Question: I'm trying out UISearchController for iOS 8 right now. When I click the cell, it will push the segue and show another view controller. However, the search controller/bar is still there on the next controller. Also, I notice that the status bar background is white, while it should be grey as the searchBar background color is grey. Is there anything that I miss?
This is the codes that I used to initialise the search controller
'''
override func viewDidLoad() {
super.viewDidLoad()
// Do any additional setup after loading the view, typically from a nib.
searchController = UISearchController(searchResultsController: nil)
searchController.searchResultsUpdater = self
searchController.hidesNavigationBarDuringPresentation = false
searchController.dimsBackgroundDuringPresentation = false
searchController.searchBar.sizeToFit()
tableView.tableHeaderView = searchController.searchBar
}
'''
Screenshot:

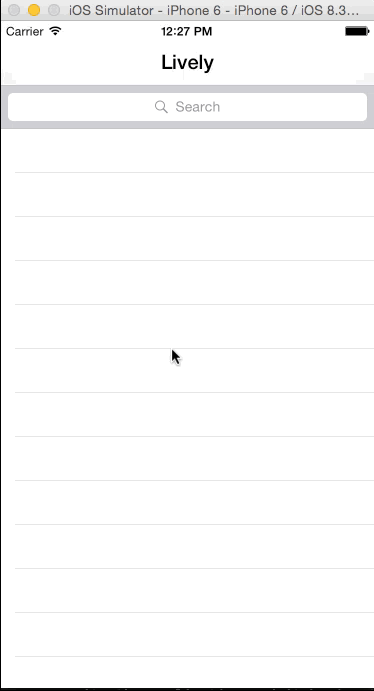
Answer: Manual stop 'UISearchController' in 'prepareForSegue'
'''
searchController.active = false
'''
Or add this in viewDidLoad
'''
searchController.definesPresentationContext = true
'''